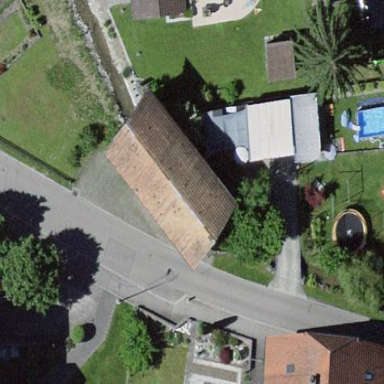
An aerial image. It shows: Rural barn.